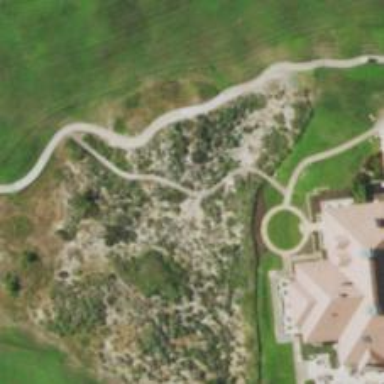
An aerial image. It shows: Path for both roads and golfers.